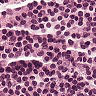
Metastatic tissue present: no